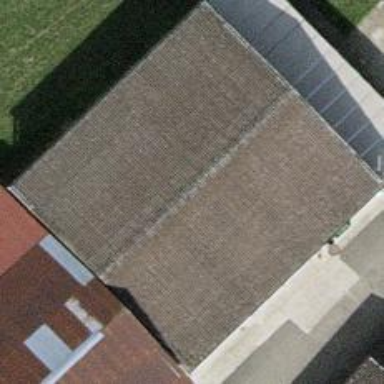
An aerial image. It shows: Warehouse.